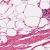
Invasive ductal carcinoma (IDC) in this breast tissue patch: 0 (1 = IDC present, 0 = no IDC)